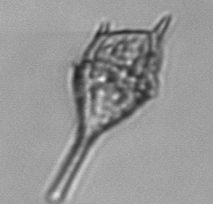
Label: Tripos_lineatus